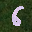
Label: 6